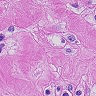
Metastatic tissue present: yes